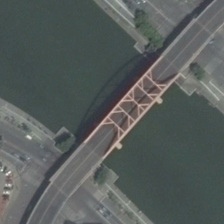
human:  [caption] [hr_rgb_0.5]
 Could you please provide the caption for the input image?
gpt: roads are in two sides of a river with a bridge over it .

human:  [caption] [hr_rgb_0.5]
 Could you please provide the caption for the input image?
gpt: the bridge across the river has a simple steel structure .

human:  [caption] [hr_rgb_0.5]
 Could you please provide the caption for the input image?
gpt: the bridge across the river has a simple steel structure .

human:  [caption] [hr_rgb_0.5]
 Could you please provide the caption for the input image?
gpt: roads are in two sides of a river with a bridge over it .

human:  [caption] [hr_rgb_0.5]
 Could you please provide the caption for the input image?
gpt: roads are in two sides of a river with a bridge over it .